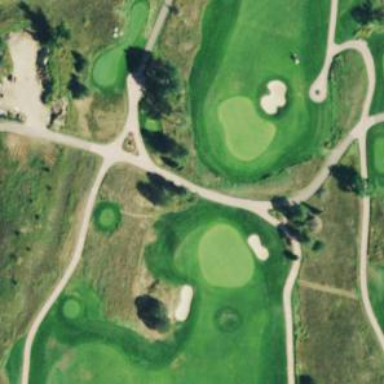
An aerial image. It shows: Path for golf carts.